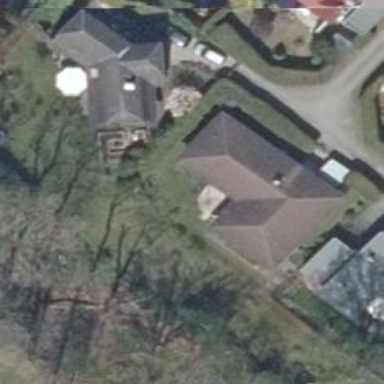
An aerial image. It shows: Building with hipped roof.